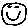
Label: smiley face